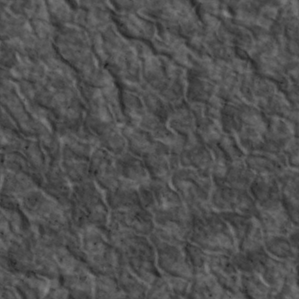
Label: non_frost